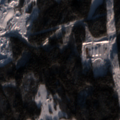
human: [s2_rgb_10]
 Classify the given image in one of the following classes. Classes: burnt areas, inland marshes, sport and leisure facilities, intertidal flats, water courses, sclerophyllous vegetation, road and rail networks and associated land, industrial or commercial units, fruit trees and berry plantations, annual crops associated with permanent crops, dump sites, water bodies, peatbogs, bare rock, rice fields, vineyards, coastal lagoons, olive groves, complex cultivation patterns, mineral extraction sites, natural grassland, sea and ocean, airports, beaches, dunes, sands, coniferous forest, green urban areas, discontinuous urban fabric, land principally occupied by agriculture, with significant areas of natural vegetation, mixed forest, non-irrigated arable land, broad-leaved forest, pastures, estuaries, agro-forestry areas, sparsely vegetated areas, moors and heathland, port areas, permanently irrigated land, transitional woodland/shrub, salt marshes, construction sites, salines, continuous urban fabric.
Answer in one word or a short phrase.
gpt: dump sites, coniferous forest, mixed forest, transitional woodland/shrub, water bodies